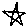
Label: star